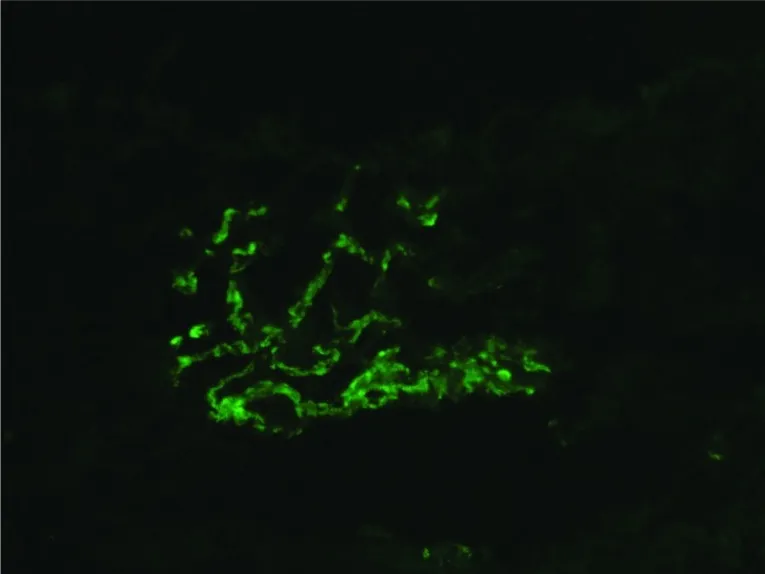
Immunofluorescence showing strong positive for IgA in the capillary loop and mesangium.
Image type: pathology (immunostaining)